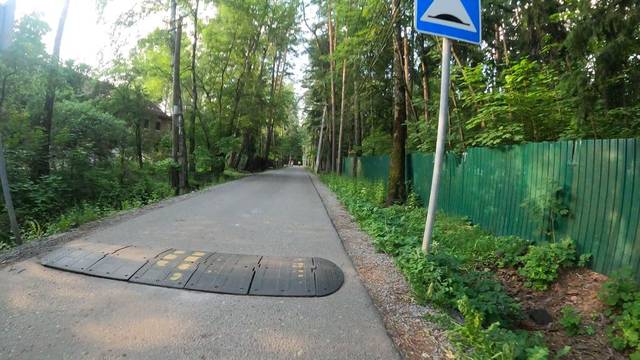
Region: Russia
Coordinates: 55.659, 37.327